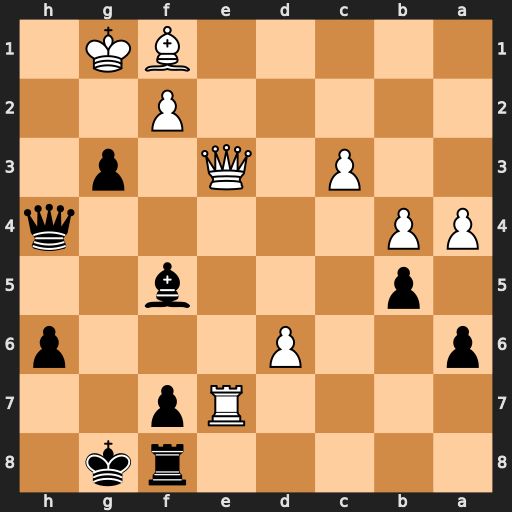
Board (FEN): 5rk1/4Rp2/p2P3p/1p3b2/PP5q/2P1Q1p1/5P2/5BK1
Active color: b
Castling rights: -
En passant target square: -
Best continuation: Qh2#